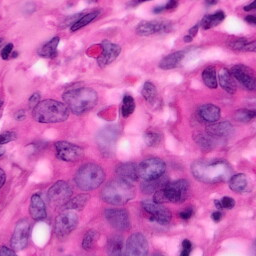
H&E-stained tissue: Pancreatic